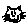
Label: cat